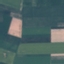
Land use / land cover class: AnnualCrop